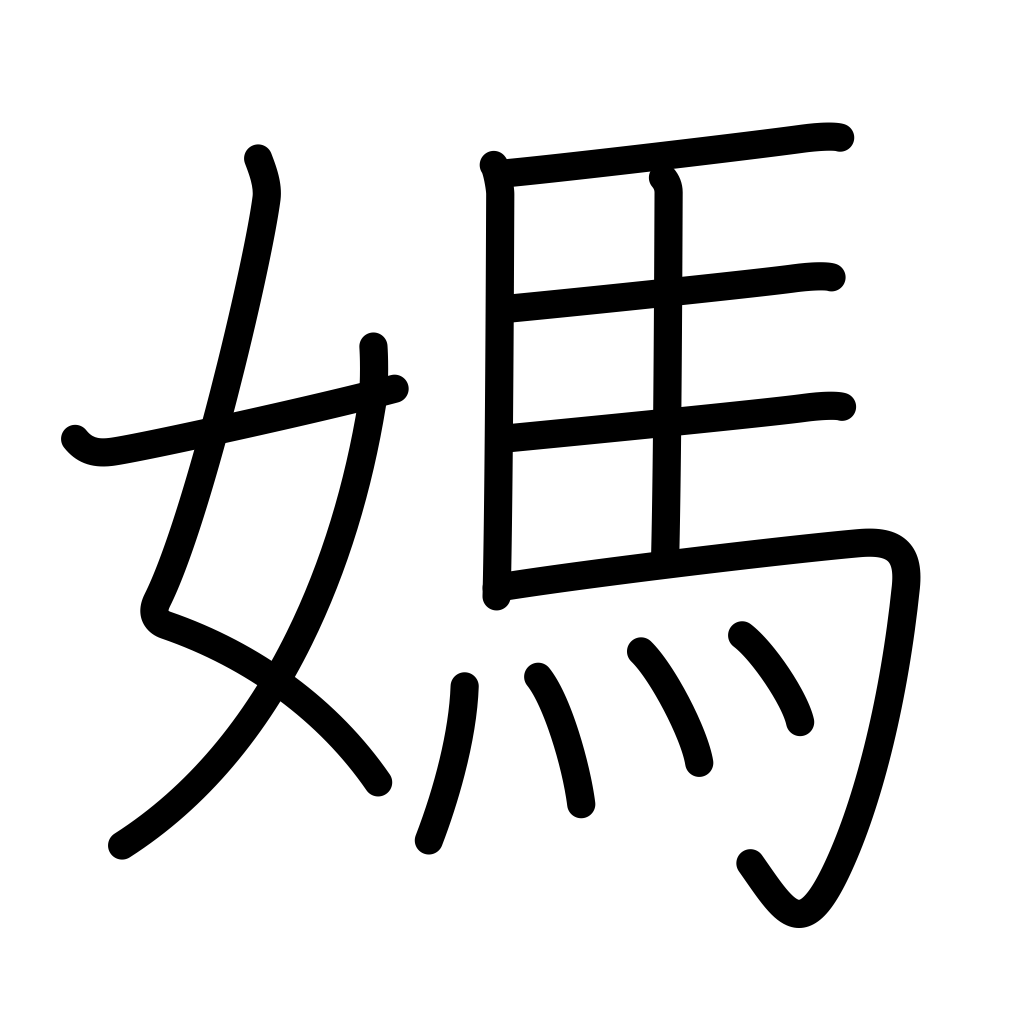
Meaning: mother, mare